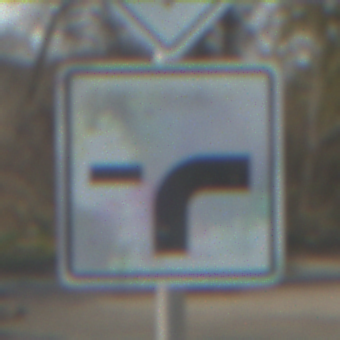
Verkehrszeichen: VerlaufVorfahrtsstrasse9
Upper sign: Vorfahrtsstrasse
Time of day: MorningAfternoon
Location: Outdoor (Suburban)
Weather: PartlyCloudy
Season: NotSpecified
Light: Natural